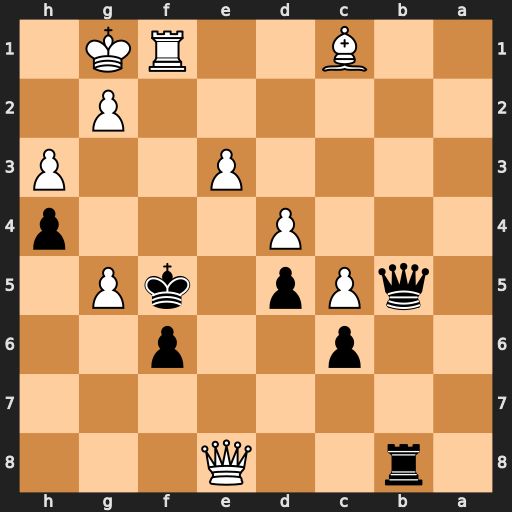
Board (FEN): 1r2Q3/8/2p2p2/1qPp1kP1/3P3p/4P2P/6P1/2B2RK1
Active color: b
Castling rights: -
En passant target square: -
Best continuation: Qxf1+ Kxf1 Rxe8